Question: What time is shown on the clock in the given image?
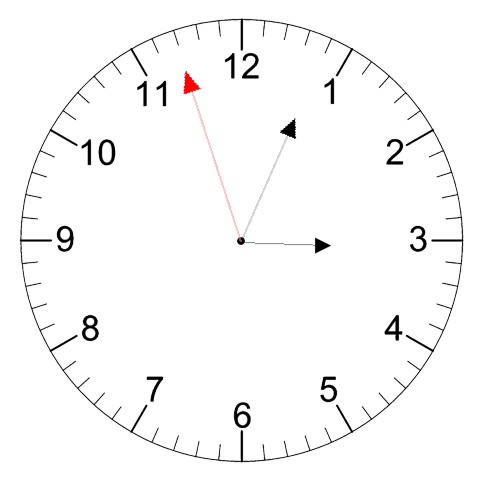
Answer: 03:03:57